Aerial crown-view tile of a tropical tree (Barro Colorado Island, Panama), acquired 20241112:
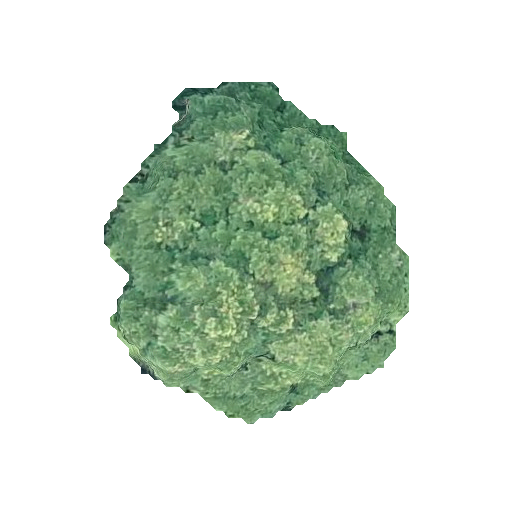
Species: Tabernaemontana arborea
GBIF accepted scientific name: Tabernaemontana arborea
Crown area: 115.422 m²